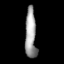
Tissue: skin
Cell type: Epithelial cells
Senescence score: 0.6911
Nuclear area (px): 554
Mean DAPI intensity: 157.745